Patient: sex M, age 63
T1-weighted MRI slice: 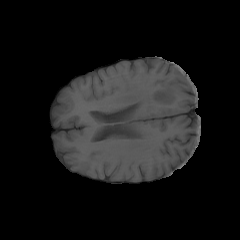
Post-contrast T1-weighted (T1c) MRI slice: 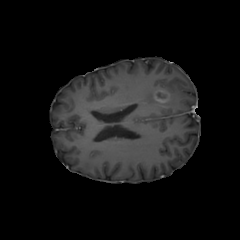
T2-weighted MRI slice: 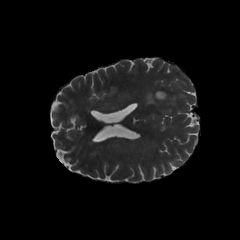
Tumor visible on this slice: yes
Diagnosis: Glioblastoma, IDH-wildtype
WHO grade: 4